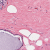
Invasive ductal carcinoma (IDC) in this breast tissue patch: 0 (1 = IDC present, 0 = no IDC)